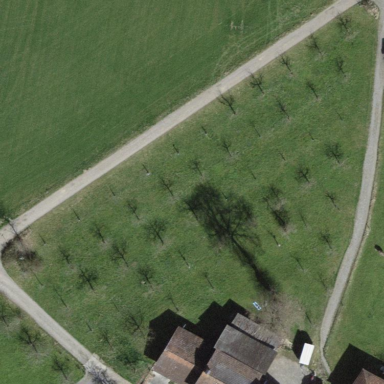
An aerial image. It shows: Orchard.